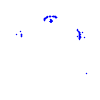
Particle: proton